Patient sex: M
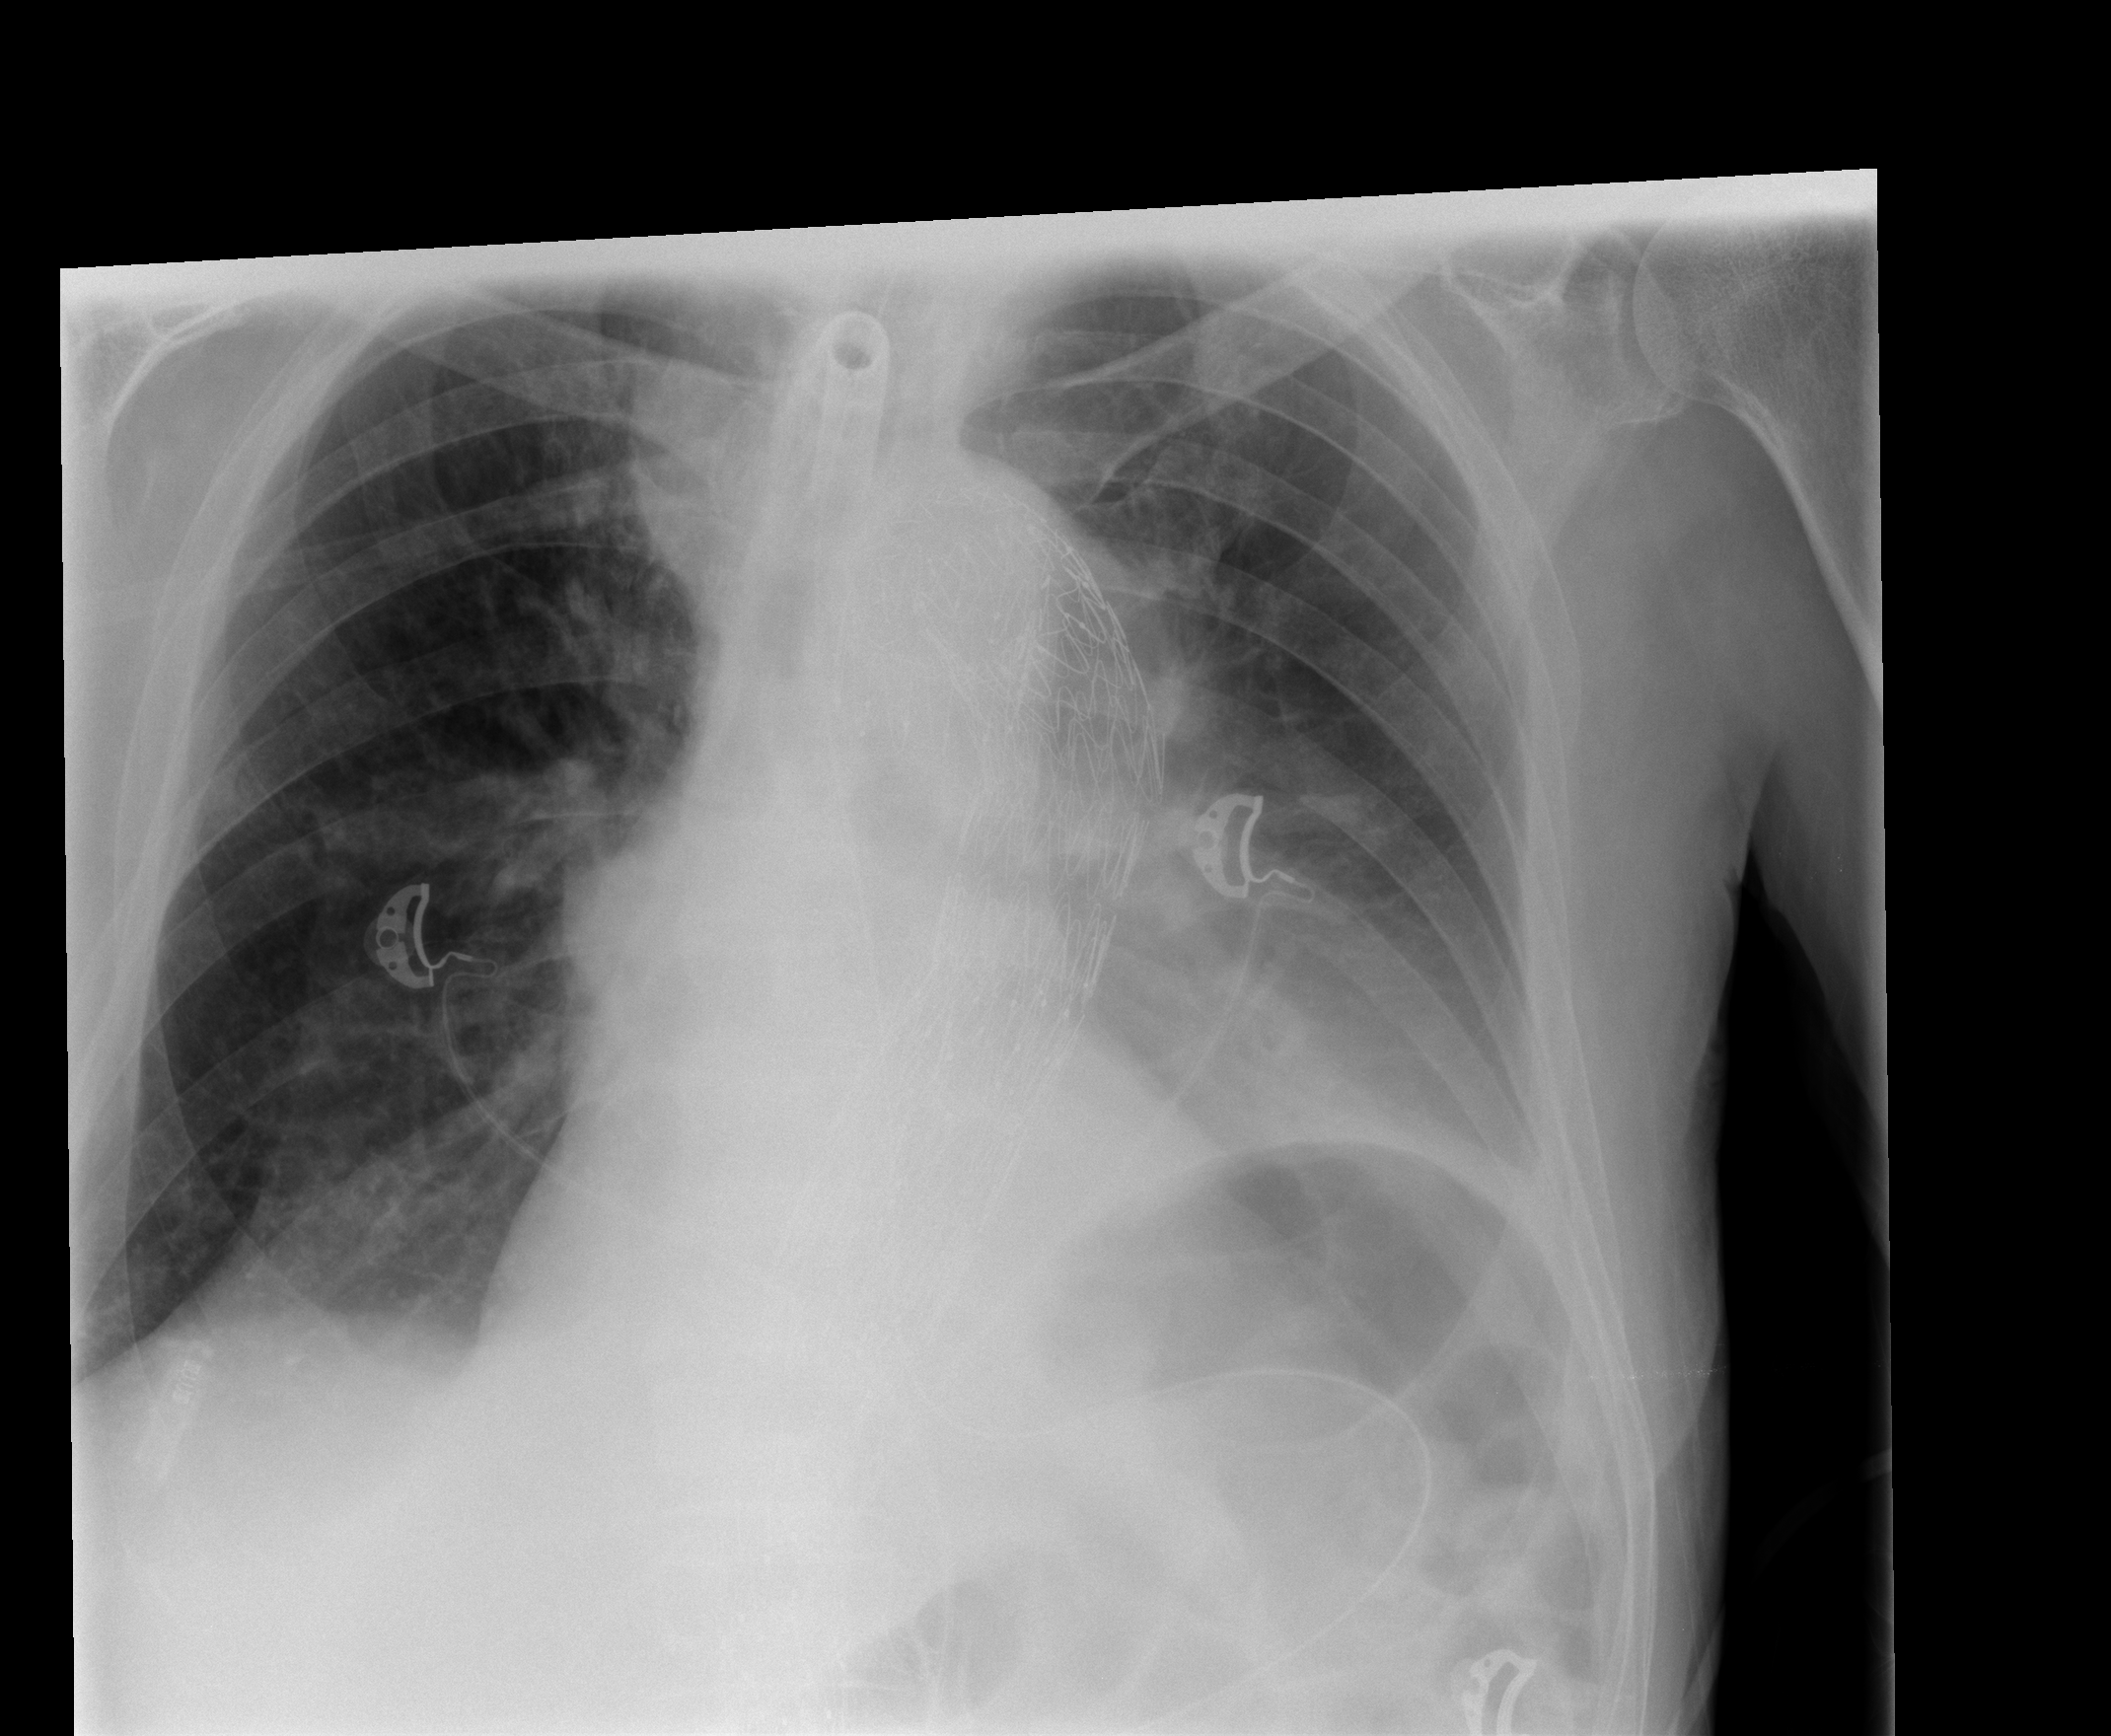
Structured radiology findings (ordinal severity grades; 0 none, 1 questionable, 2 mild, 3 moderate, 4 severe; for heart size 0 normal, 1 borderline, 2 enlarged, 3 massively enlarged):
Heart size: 1
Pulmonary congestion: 0
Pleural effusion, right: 0
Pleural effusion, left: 2
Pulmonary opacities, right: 0
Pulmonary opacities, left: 0
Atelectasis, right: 2
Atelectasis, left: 2